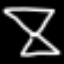
Label: hourglass